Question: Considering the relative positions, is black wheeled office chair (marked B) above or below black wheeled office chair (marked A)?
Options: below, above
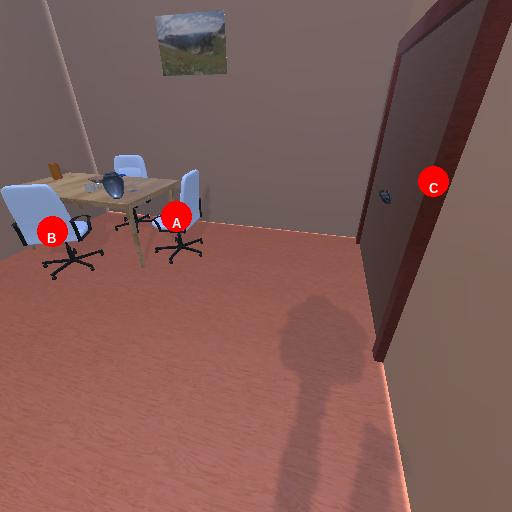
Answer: below